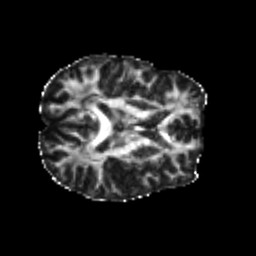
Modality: FA
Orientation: axial
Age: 22
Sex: male
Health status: healthy
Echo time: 0.074 s